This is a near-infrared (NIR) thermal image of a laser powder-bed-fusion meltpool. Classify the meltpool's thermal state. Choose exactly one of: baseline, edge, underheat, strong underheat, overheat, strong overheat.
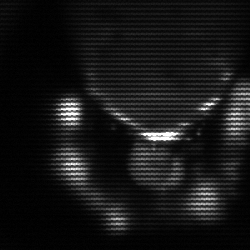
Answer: edge